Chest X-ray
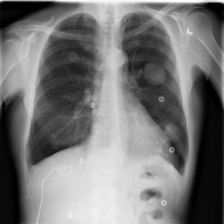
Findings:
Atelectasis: negative
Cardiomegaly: negative
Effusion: negative
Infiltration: negative
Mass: positive
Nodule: positive
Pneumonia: negative
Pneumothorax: negative
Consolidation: negative
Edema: negative
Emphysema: negative
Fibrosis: negative
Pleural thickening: negative
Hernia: negative